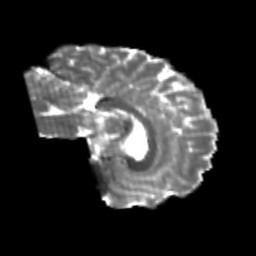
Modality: T2w
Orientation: sagittal
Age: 20
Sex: female
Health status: healthy
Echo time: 0.074 s